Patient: sex F, age 68
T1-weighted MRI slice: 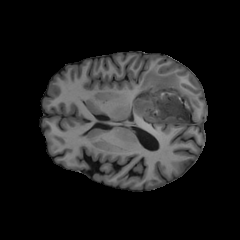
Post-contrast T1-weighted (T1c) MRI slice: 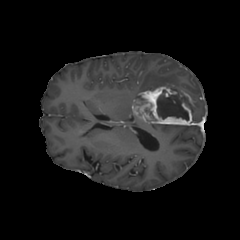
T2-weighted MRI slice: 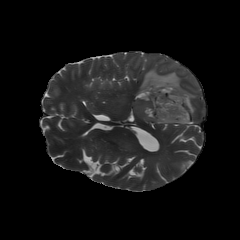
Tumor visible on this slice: yes
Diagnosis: Glioblastoma, IDH-wildtype
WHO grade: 4